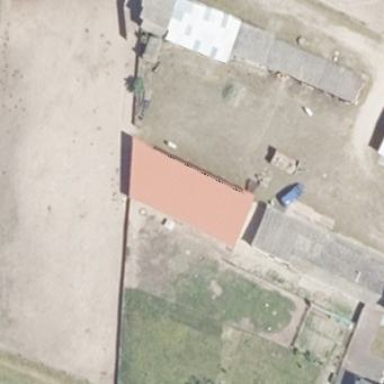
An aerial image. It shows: Rural barn.